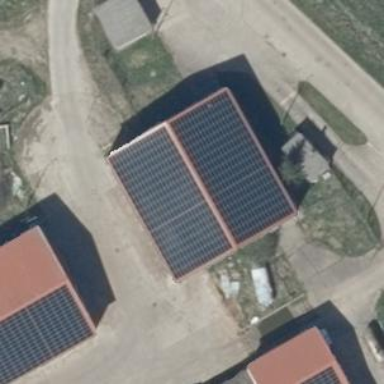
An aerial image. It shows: Solar power generator using photovoltaic method with solar photovoltaic panel types.